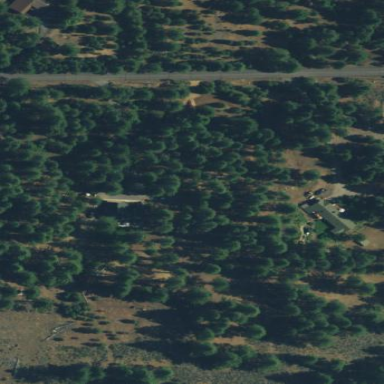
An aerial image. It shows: Evergreen woodland with needle-leaved trees.